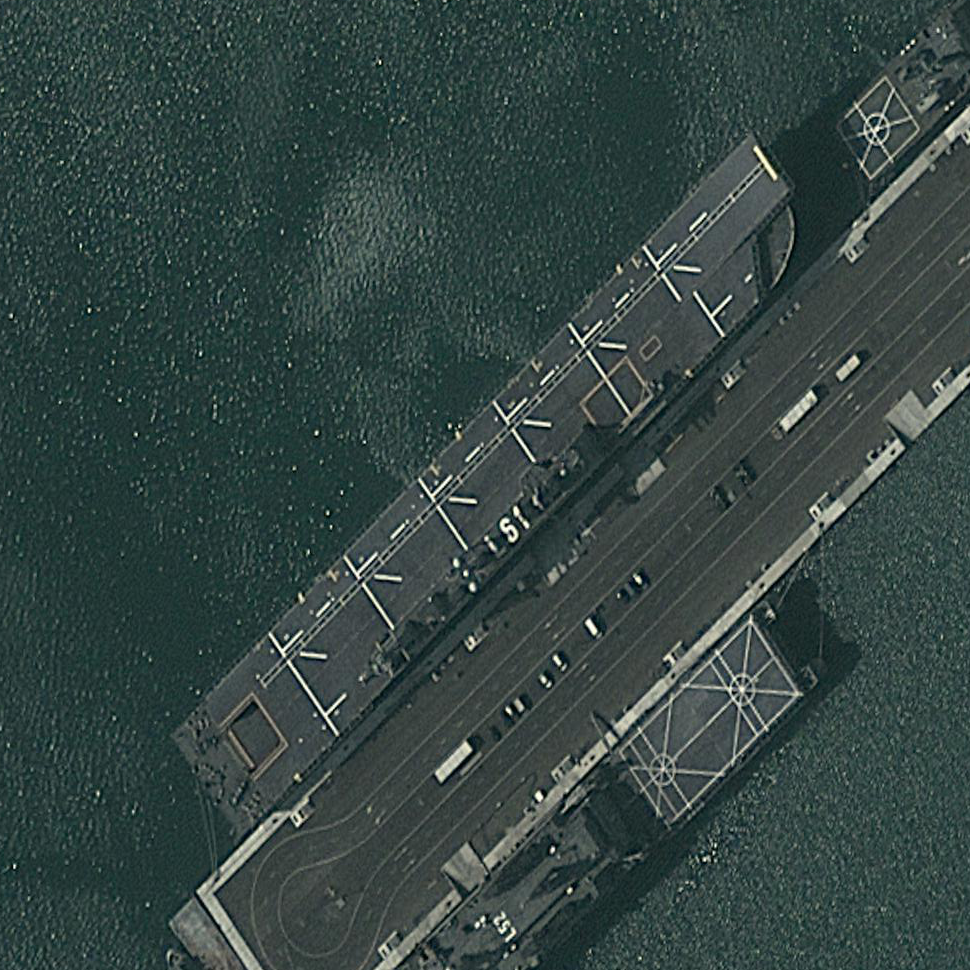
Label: assault